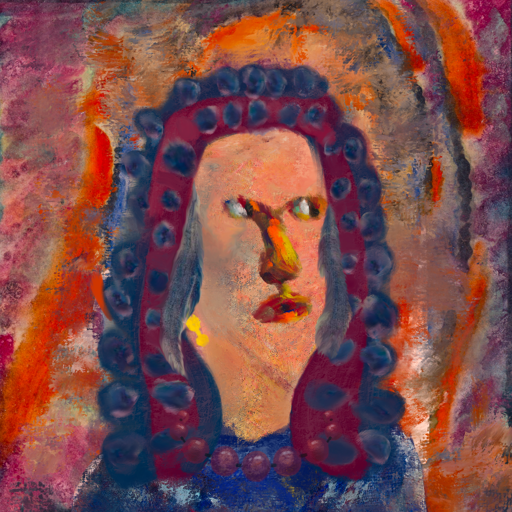
Background: Experience, Head And Neck Side: Irani, Face Side: An_Impression, Bust: Irani, Hair Side: Hill_Girl, Head Accessory: Blank, Second Necklace: Blank, Necklace: Irani_2, Baby: Blank